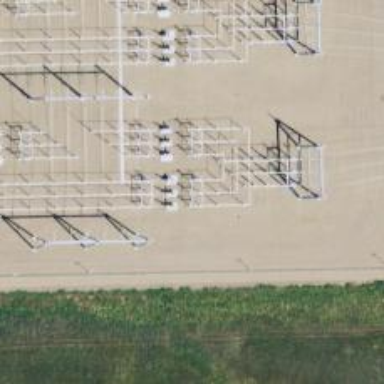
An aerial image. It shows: Switch used for power control.